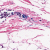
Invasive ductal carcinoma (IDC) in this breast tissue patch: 0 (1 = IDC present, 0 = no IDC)